Question: What is the color of the logo?
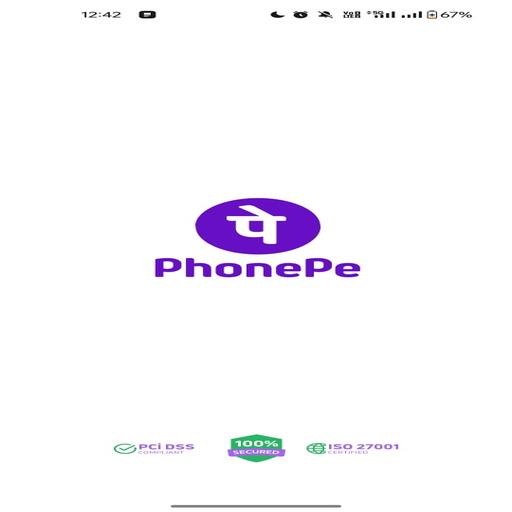
Answer: Purple